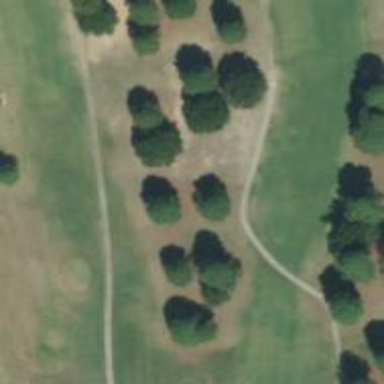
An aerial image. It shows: Service road used as golf cart path.